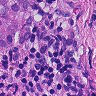
Metastatic tissue present: yes